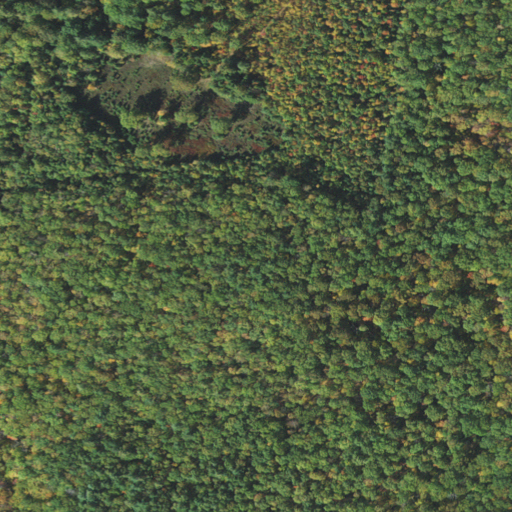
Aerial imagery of mountain in Massachusetts named Stonehouse Hill containing mixed forest, evergreen forest, and deciduous forest